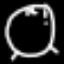
Label: clock